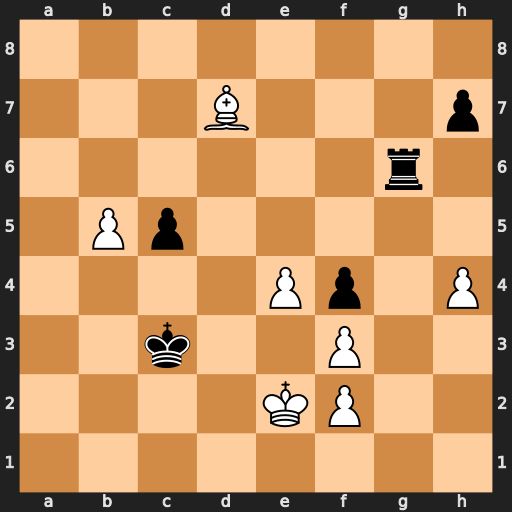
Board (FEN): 8/3B3p/6r1/1Pp5/4Pp1P/2k2P2/4KP2/8
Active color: w
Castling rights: -
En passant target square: -
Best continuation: e5 c4 e6